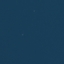
Land use / land cover: SeaLake